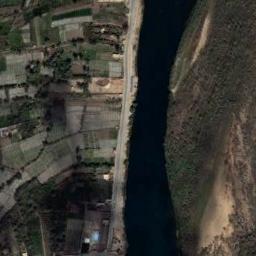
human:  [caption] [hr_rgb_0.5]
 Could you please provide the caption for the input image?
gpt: The deep blue river is between some fields and the wasteland .

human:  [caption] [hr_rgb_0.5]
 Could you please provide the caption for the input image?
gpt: A curvy turquoise river with green and tan mixed fields and green forests on both sides of the bank .

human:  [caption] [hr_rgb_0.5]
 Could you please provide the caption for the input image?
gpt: The river is surrounded by trees .

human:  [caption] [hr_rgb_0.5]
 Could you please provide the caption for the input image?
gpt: The river goes through farmland and trees .

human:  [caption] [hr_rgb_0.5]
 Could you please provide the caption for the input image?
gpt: There are some farmlands and a green forest beside the river .